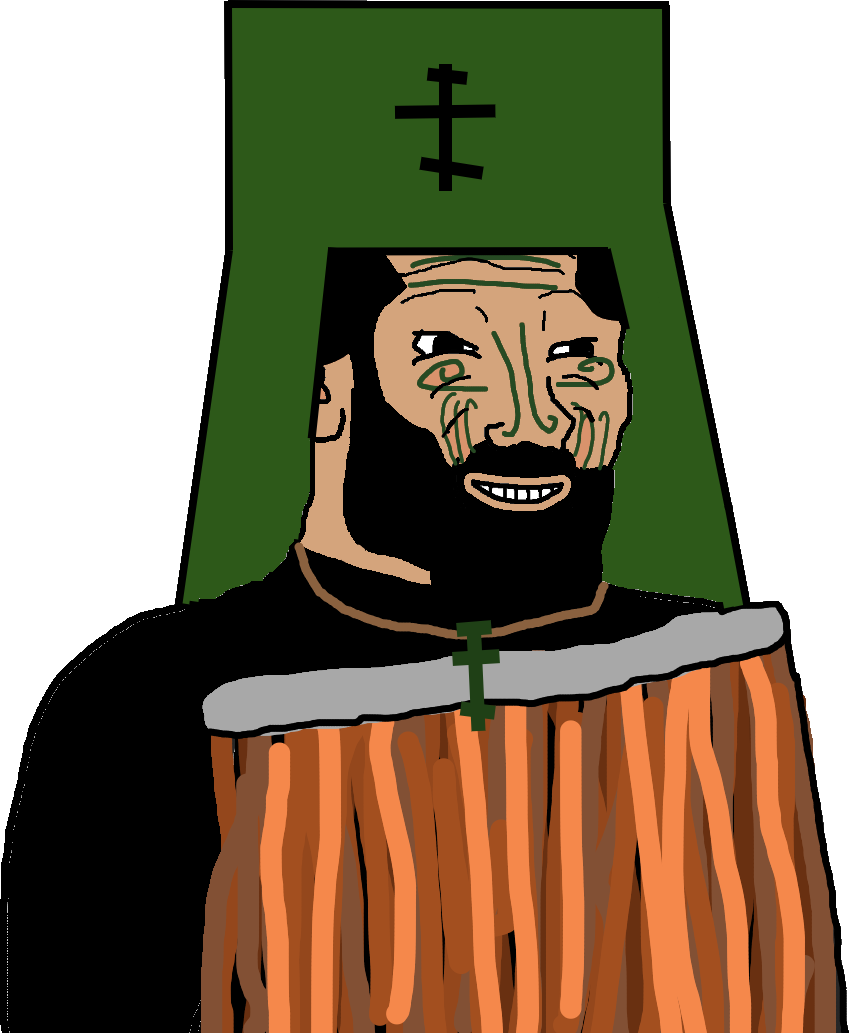
Label: 5_Grey_Chad